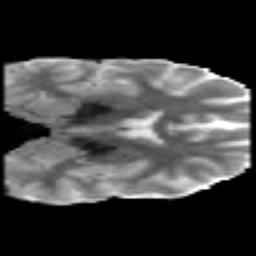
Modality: MD
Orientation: coronal
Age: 29
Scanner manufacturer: philips
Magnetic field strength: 3 T
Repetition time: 8.6 s
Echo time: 0.127 s